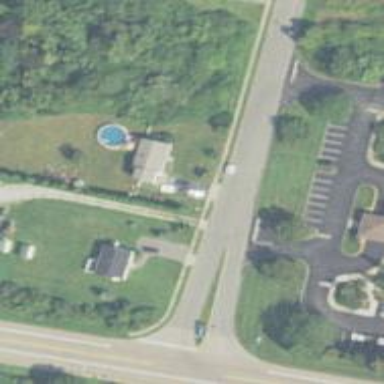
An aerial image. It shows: Residential road with asphalt surface. There is sidewalk on the left side.